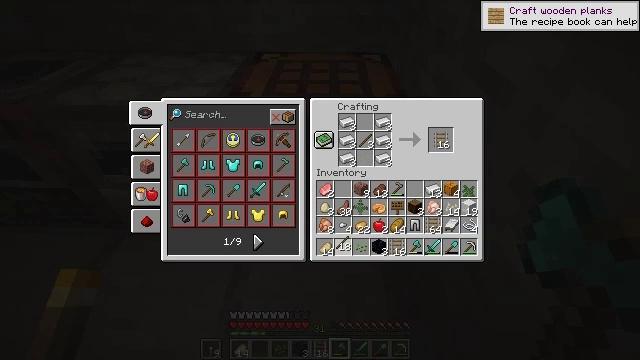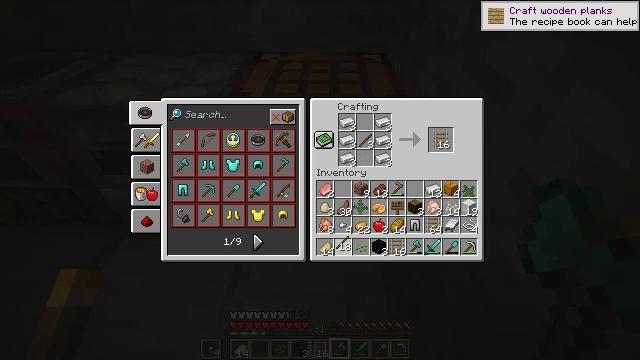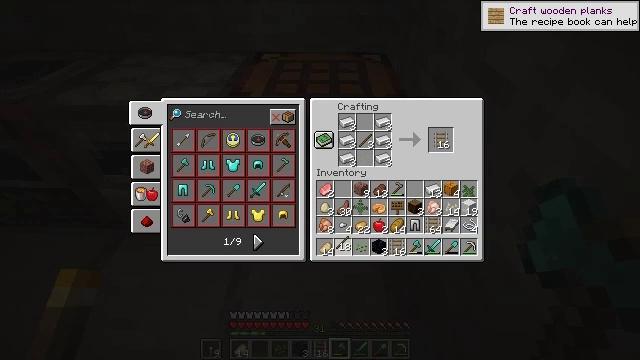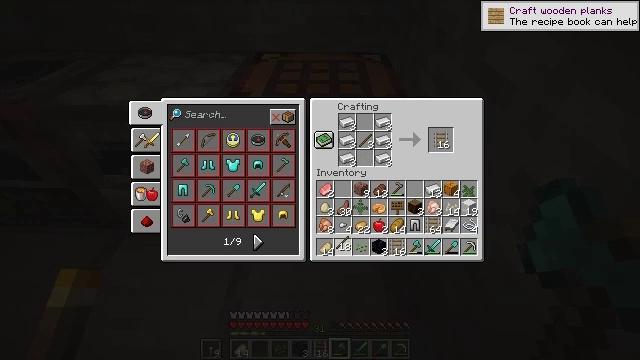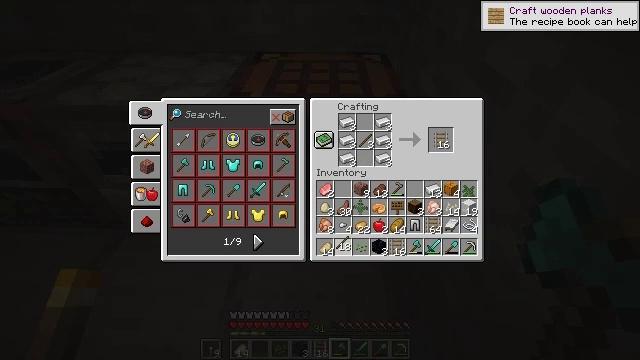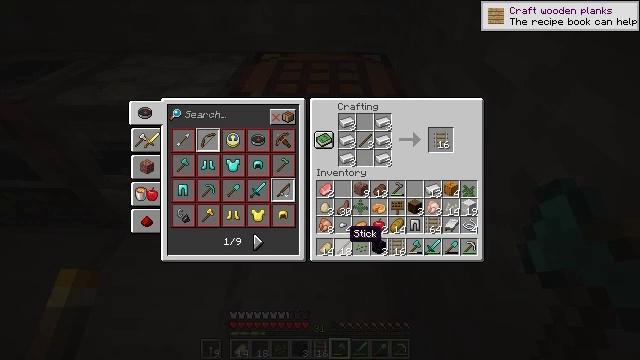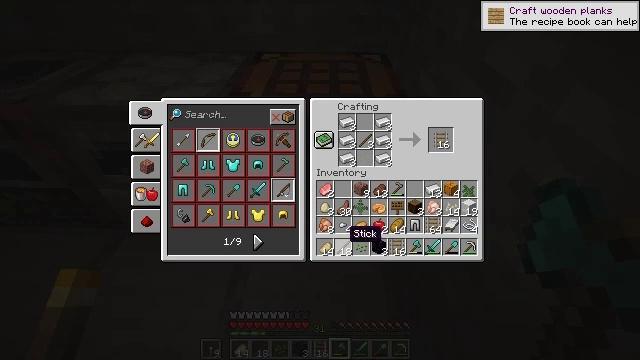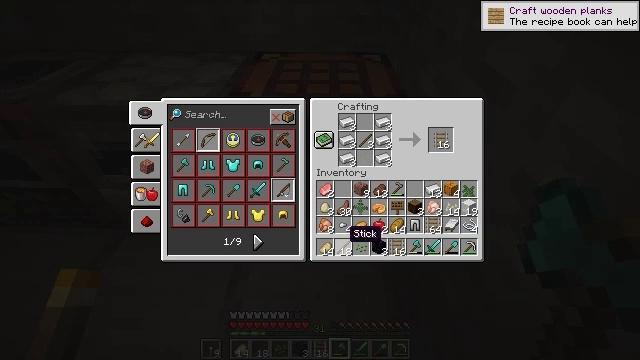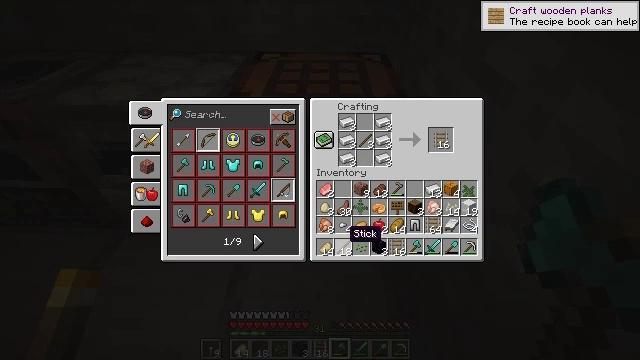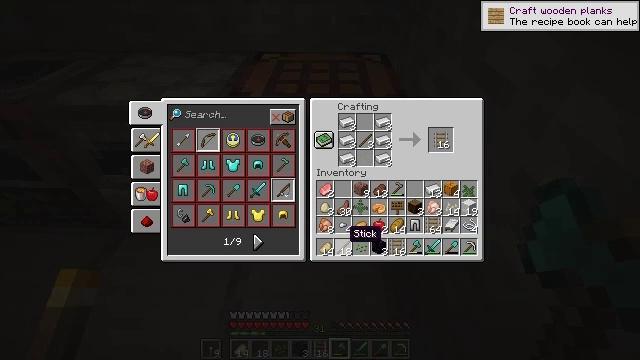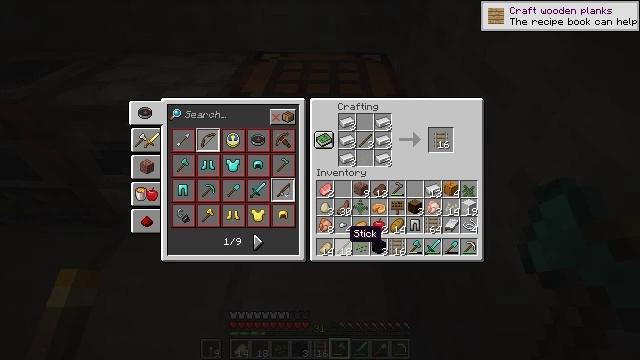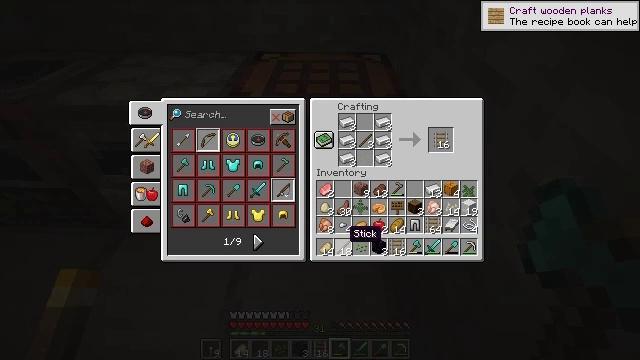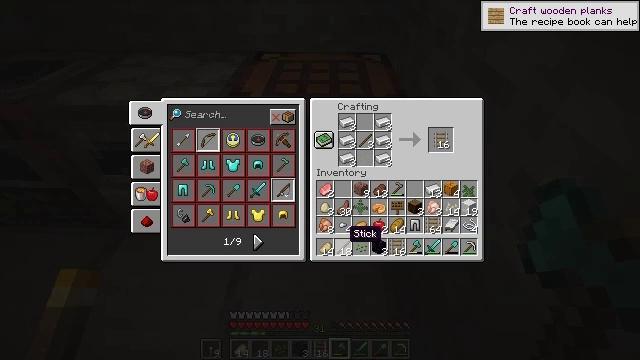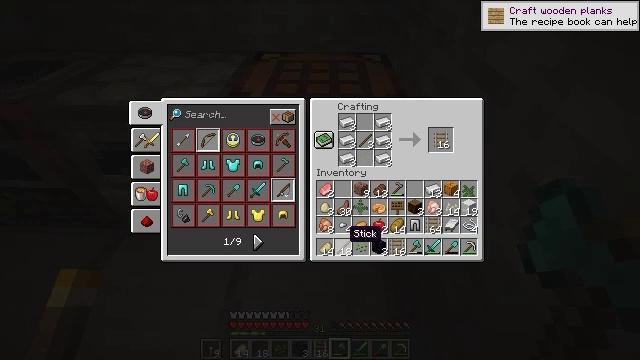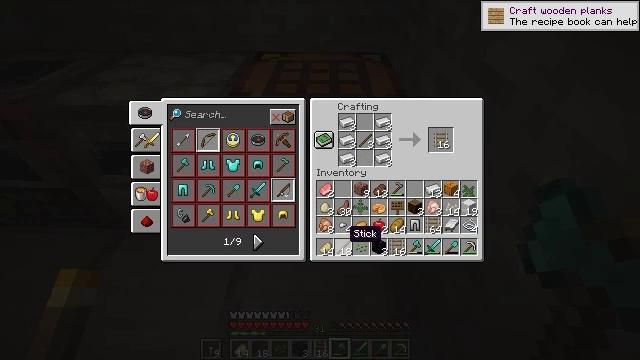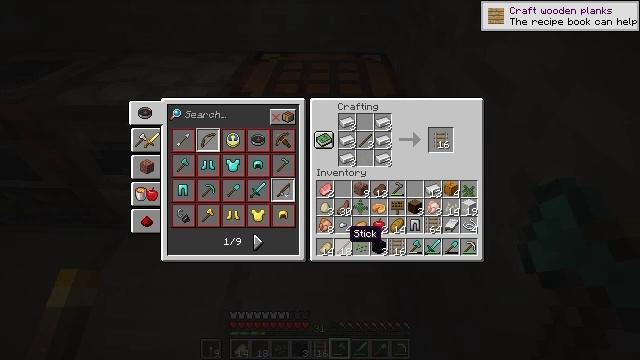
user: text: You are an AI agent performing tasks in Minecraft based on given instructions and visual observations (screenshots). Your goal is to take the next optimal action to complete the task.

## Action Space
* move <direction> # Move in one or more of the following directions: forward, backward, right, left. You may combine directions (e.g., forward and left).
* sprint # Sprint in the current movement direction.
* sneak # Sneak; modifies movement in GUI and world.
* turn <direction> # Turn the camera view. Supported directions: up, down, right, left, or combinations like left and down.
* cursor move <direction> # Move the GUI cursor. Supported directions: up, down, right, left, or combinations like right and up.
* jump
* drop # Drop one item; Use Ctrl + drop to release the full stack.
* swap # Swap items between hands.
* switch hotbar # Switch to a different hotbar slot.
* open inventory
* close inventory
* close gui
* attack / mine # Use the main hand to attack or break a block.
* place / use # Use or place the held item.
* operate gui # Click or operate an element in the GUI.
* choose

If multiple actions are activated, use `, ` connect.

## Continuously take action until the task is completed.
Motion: motion action
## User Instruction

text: Make rails on the crafting table.
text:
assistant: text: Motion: no_op
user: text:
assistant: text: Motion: attack / mine
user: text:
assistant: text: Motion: attack / mine
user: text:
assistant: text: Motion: attack / mine
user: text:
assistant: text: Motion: no_op
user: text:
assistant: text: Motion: no_op
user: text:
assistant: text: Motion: no_op
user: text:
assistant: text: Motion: no_op
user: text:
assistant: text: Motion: no_op
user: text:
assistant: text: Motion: no_op
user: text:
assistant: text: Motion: no_op
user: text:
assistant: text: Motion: no_op
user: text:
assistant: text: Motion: no_op
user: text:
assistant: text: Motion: no_op
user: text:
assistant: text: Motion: no_op
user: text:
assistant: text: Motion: no_op
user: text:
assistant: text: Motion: no_op
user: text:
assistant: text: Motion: no_op
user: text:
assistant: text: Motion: no_op
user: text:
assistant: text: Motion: no_op
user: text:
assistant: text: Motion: no_op
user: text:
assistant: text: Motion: no_op
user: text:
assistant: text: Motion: turn right
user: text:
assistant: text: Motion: turn right
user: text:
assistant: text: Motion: sneak, turn right and up
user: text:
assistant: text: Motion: sneak, turn right and up
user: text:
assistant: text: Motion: sneak, turn up
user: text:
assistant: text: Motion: sneak, turn up
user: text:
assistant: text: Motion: sneak, turn up
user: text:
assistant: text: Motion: sneak, turn up